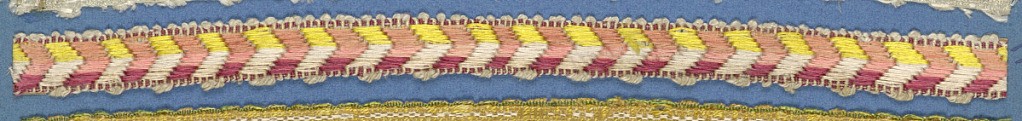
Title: Trimming
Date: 19th century
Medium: silk Technique: woven
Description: Trimming fragment in a design of chevrons in shades of red alternating with chevrons of yellow and white; picot edges.